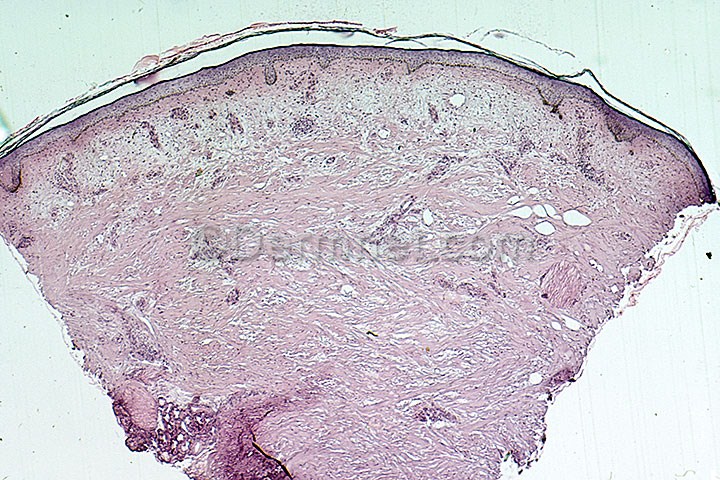
Disease: Systemic Disease